Field crop: maize
Growth stage: 1
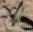
Species: atriplex